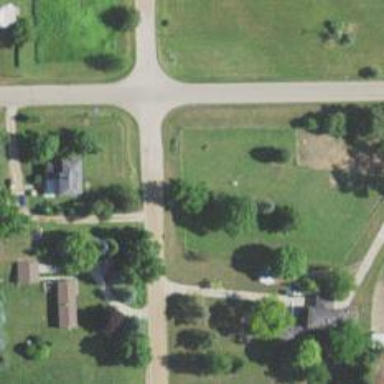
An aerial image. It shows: Residential road.